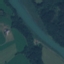
Land use / land cover class: River